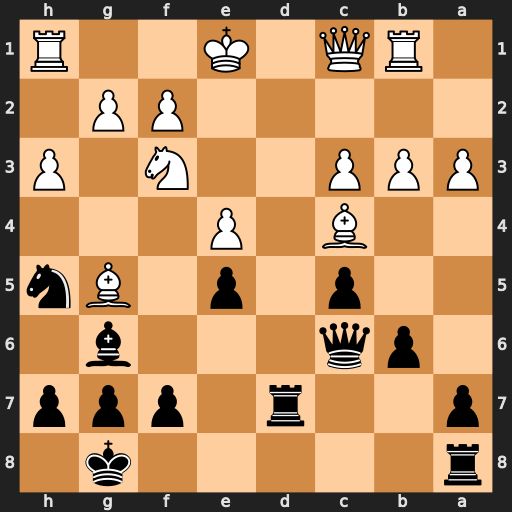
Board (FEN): r5k1/p2r1ppp/1pq3b1/2p1p1Bn/2B1P3/PPP2N1P/5PP1/1RQ1K2R
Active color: b
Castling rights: K
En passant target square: -
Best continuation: Qxe4+ Be3 Qxb1 Qxb1 Bxb1